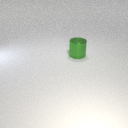
large green metal cylinder